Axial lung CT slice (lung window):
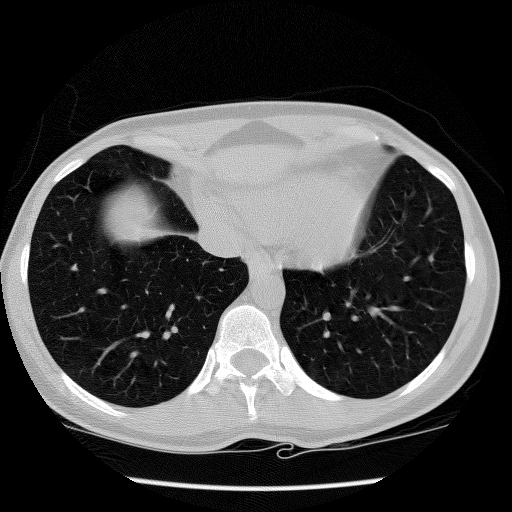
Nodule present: no